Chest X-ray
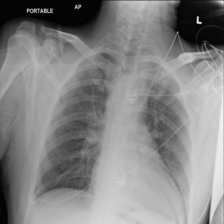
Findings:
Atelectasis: negative
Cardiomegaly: negative
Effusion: negative
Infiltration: negative
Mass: negative
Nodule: negative
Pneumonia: negative
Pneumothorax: negative
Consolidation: negative
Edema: negative
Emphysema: negative
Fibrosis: negative
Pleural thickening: negative
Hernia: negative